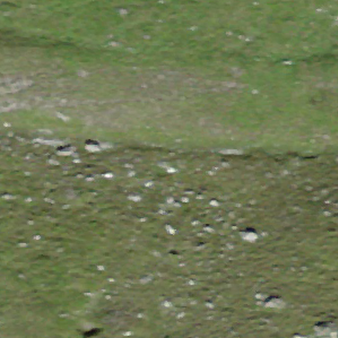
Label: other